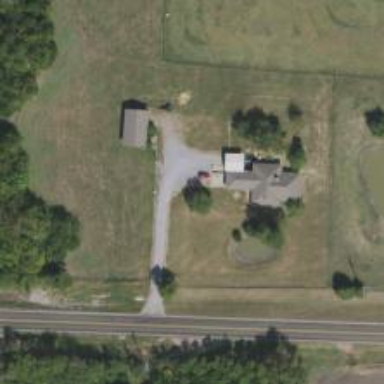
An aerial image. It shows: Driveway.